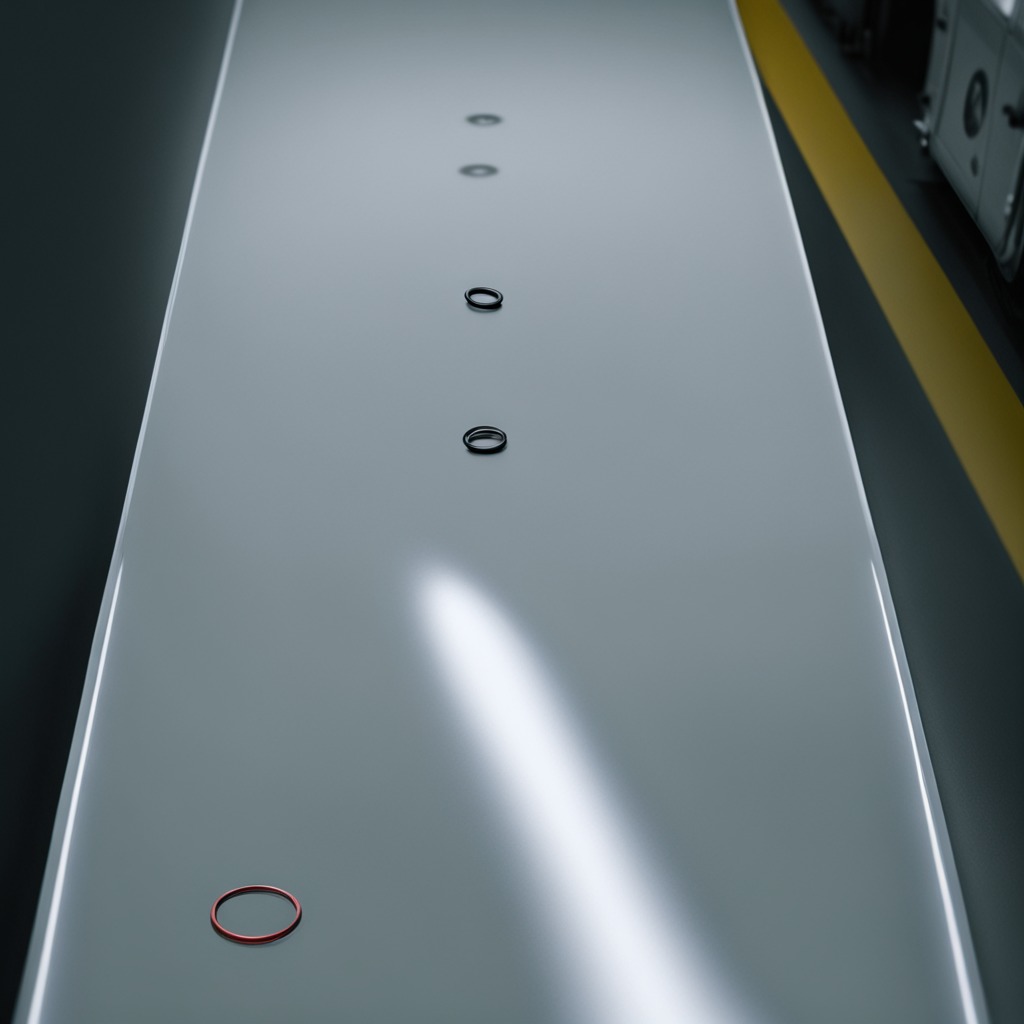
A rubber O-ring is lying on the table.